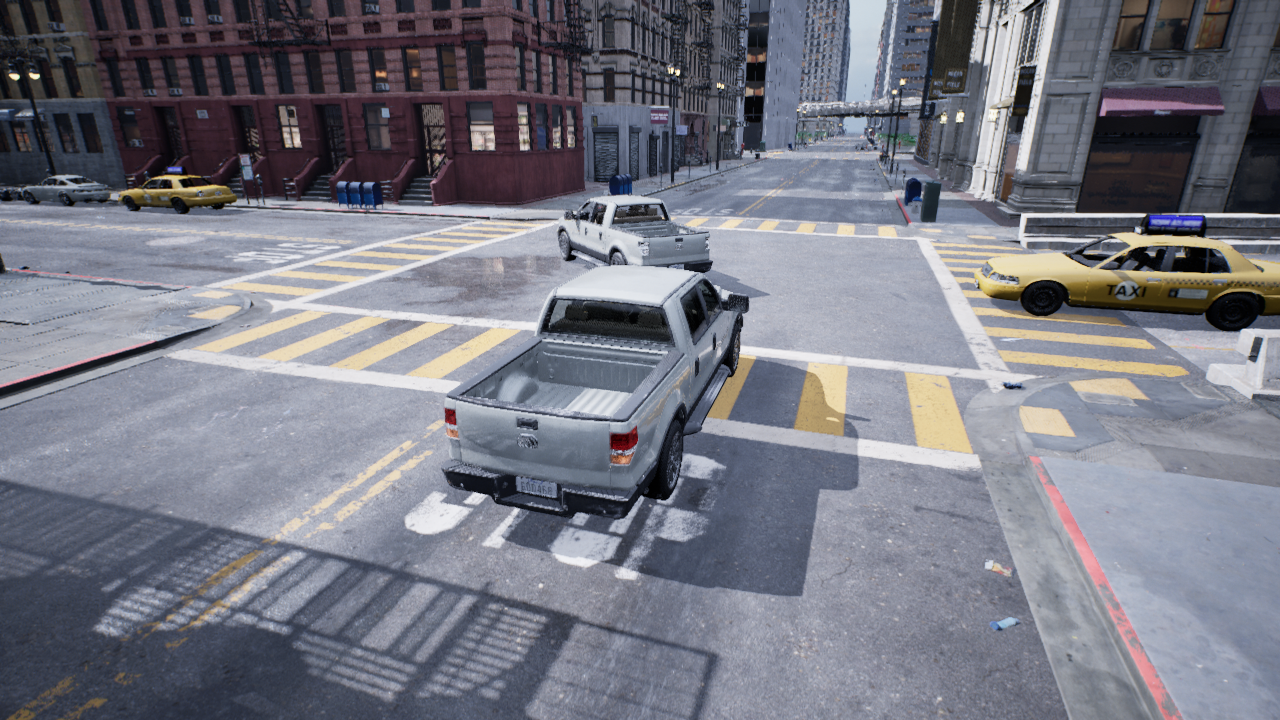
Venue: residential
Lighting: overcast
Vehicle rig: pickup